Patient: sex F, age 34
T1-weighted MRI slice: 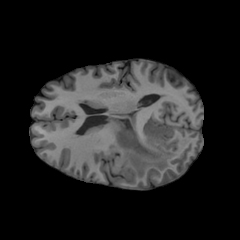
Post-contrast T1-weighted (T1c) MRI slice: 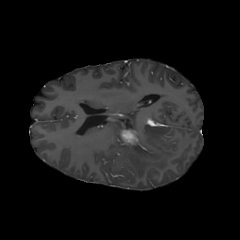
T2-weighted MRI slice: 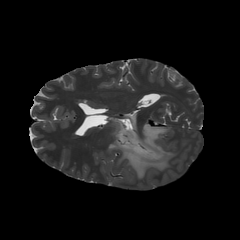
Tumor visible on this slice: yes
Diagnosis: Astrocytoma, IDH-mutant
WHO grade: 3